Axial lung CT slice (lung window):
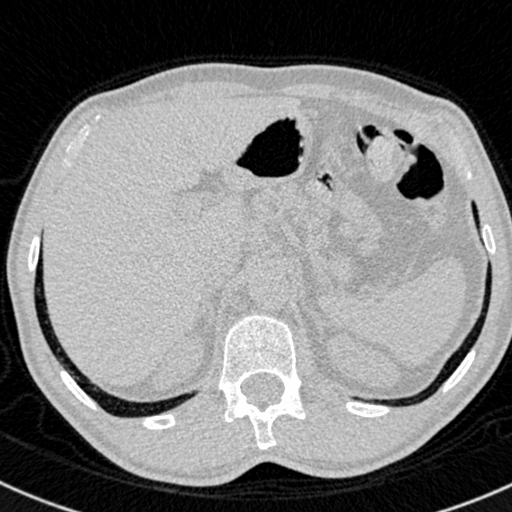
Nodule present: no